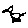
Label: bird